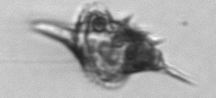
Label: Amylax